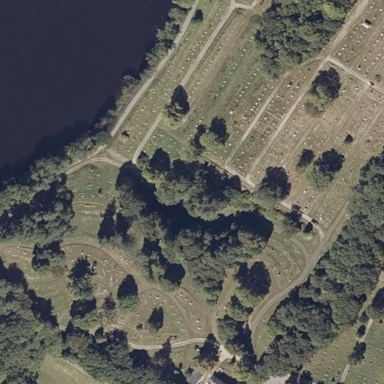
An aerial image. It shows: Graveyard area designated as cemetery.